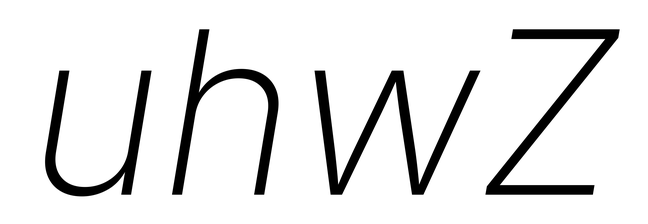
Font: Inter-Italic_ExtraLight_Italic